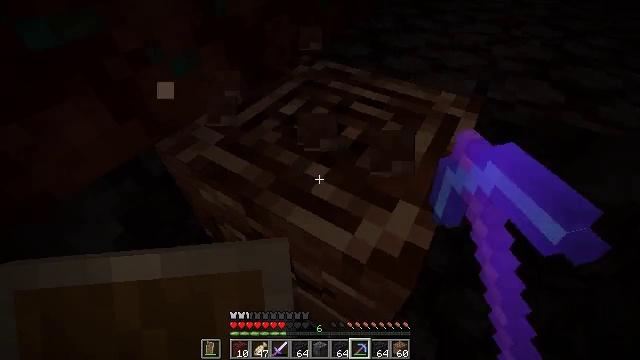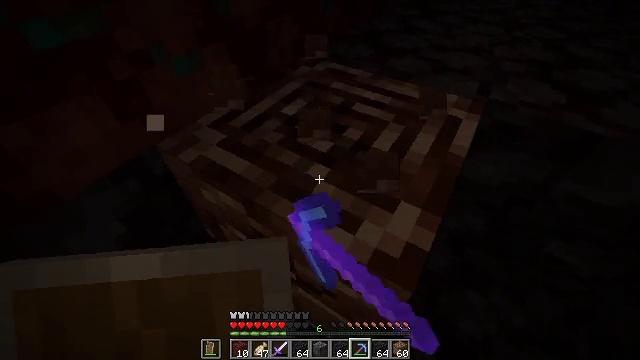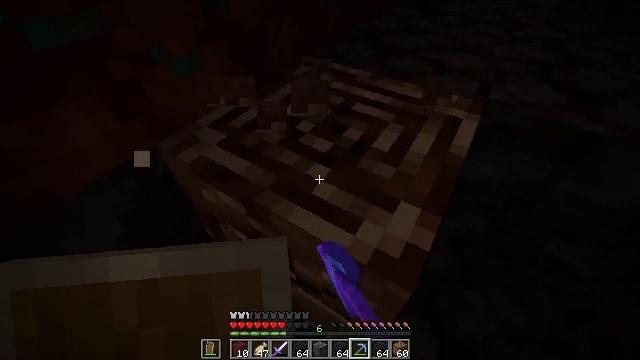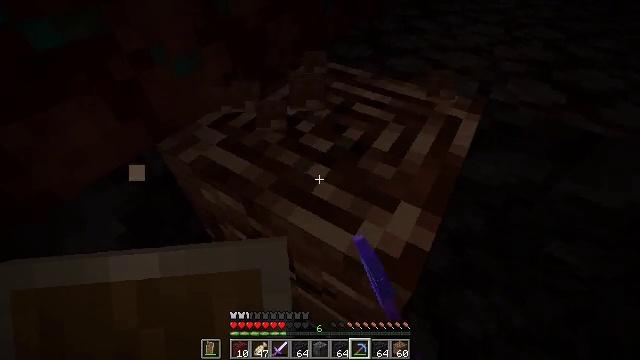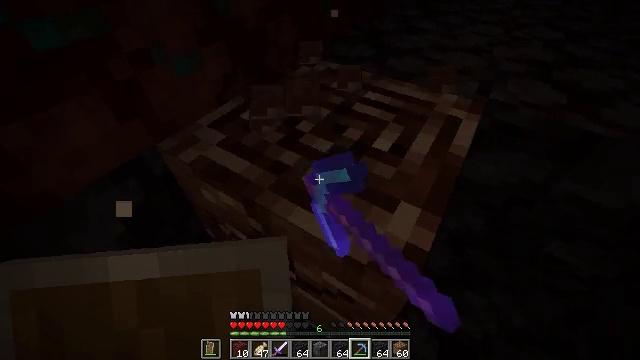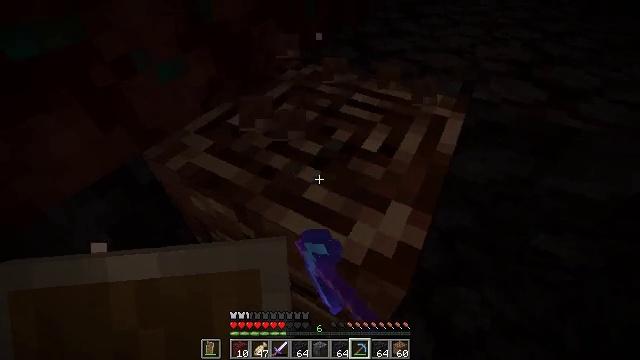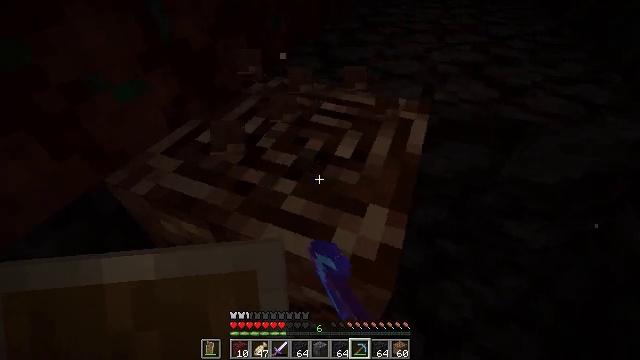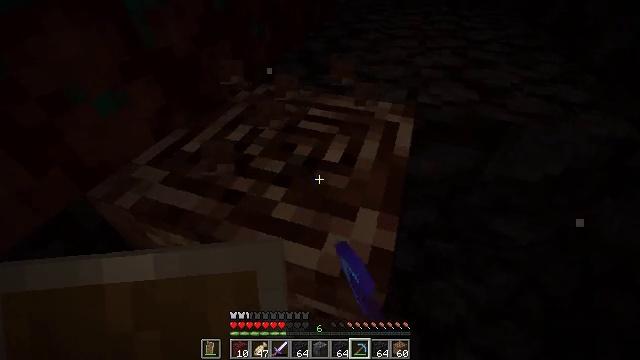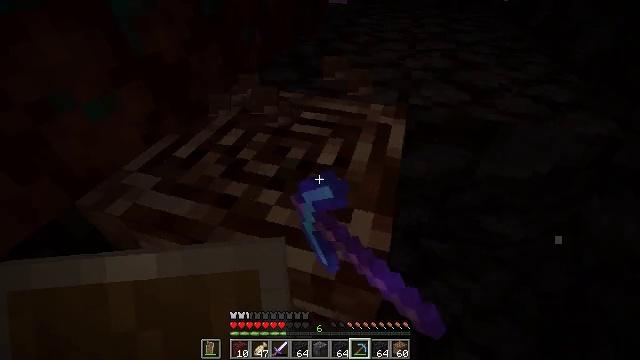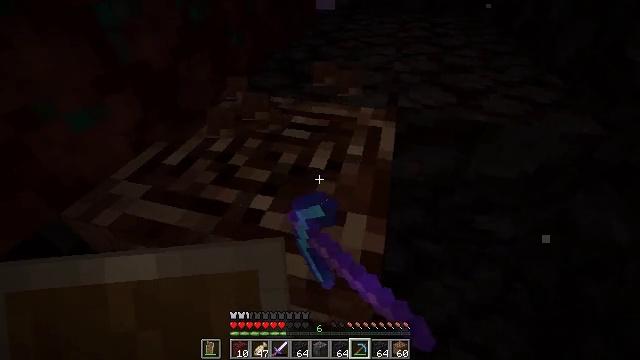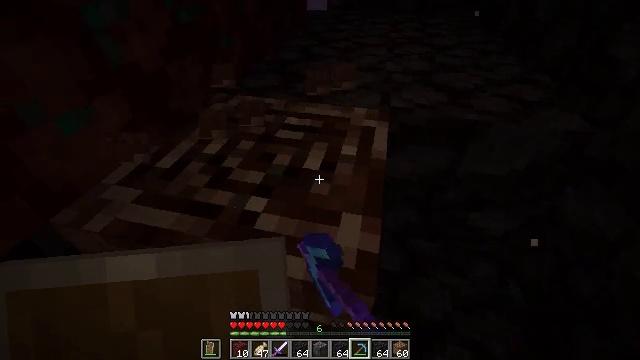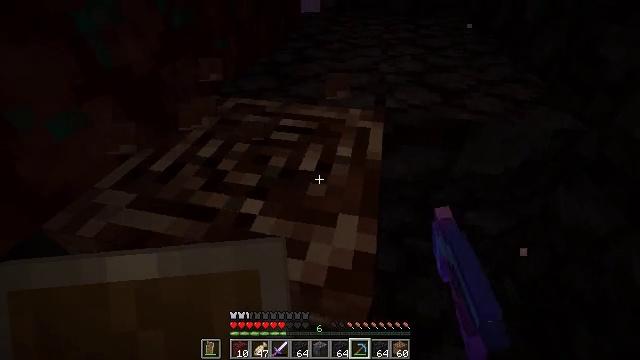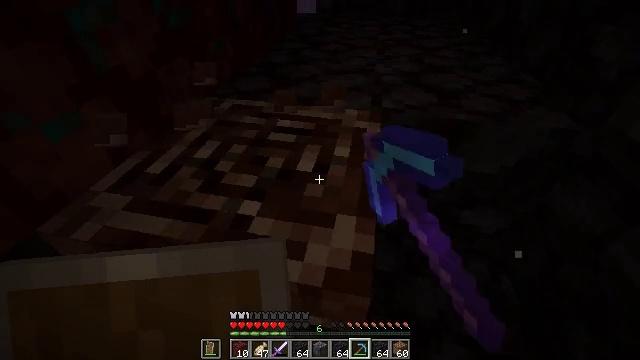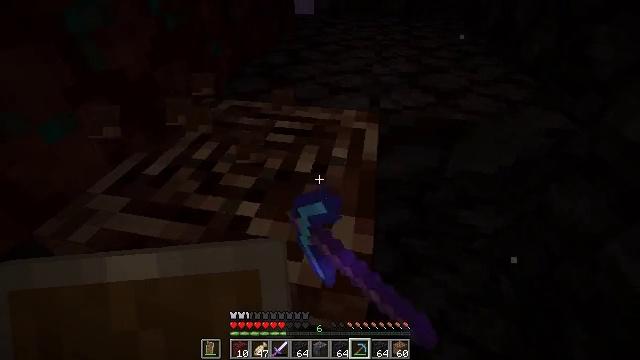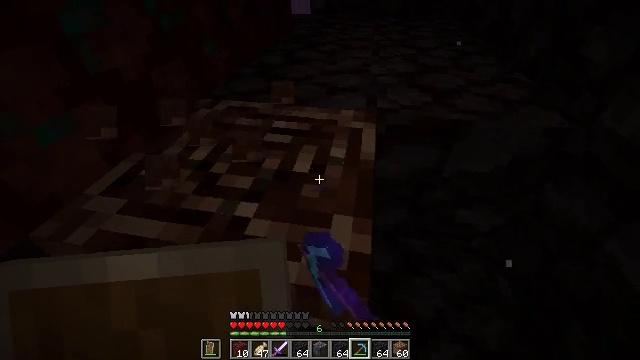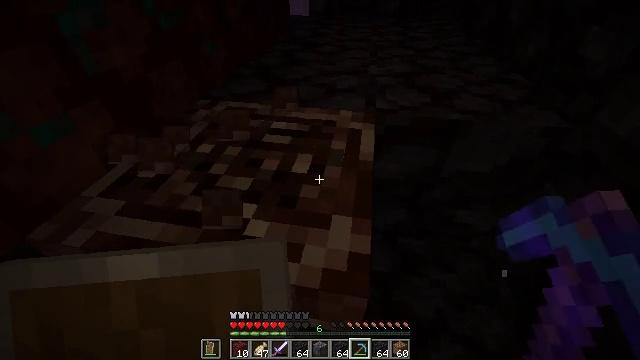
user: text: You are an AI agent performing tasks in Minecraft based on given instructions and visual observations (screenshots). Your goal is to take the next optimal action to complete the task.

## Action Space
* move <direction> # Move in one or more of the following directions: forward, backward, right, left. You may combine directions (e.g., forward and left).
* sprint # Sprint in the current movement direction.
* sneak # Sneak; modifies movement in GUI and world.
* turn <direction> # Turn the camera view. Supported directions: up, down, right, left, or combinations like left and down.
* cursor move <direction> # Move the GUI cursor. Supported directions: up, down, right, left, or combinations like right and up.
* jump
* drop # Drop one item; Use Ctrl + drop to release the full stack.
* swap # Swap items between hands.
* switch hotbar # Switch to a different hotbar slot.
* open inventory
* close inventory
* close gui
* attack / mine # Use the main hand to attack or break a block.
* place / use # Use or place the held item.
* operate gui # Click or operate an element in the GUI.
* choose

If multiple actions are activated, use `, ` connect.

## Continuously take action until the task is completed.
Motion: motion action
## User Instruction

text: Collect ancient debris for Netherite crafting.
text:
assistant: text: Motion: attack / mine
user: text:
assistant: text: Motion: attack / mine
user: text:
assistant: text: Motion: attack / mine
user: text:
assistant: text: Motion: attack / mine
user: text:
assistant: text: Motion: turn right, attack / mine
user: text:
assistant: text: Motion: turn right and up, attack / mine
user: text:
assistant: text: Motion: turn right and up, attack / mine
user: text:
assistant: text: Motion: turn right, attack / mine
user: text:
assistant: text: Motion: turn right, attack / mine
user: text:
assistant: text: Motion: turn right, attack / mine
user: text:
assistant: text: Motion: turn right, attack / mine
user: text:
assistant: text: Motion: attack / mine
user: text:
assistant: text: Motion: attack / mine
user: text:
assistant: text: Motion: attack / mine
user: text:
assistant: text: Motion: attack / mine
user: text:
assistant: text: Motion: attack / mine
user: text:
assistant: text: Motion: attack / mine
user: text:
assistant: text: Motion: attack / mine
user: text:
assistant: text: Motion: attack / mine
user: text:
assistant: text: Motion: attack / mine
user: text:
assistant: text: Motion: attack / mine
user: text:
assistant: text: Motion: attack / mine
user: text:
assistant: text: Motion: attack / mine
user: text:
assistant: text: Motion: attack / mine
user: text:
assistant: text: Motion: attack / mine
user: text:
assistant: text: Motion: attack / mine
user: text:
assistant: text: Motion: attack / mine
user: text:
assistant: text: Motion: attack / mine
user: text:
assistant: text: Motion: attack / mine
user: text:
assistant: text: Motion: attack / mine